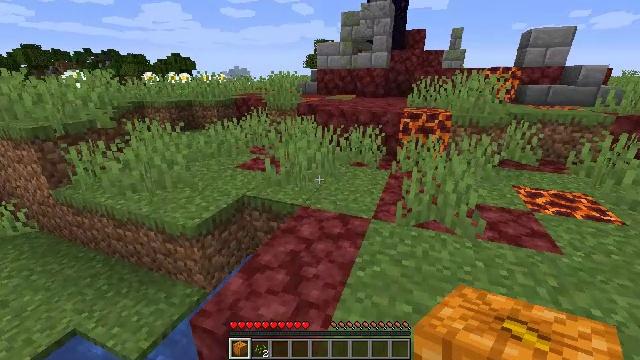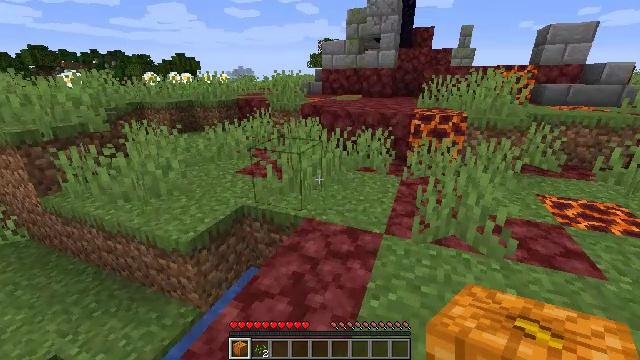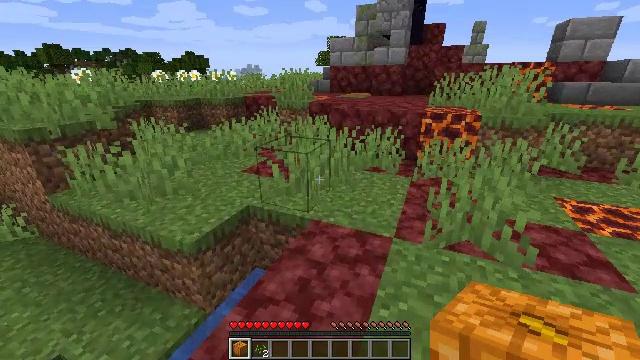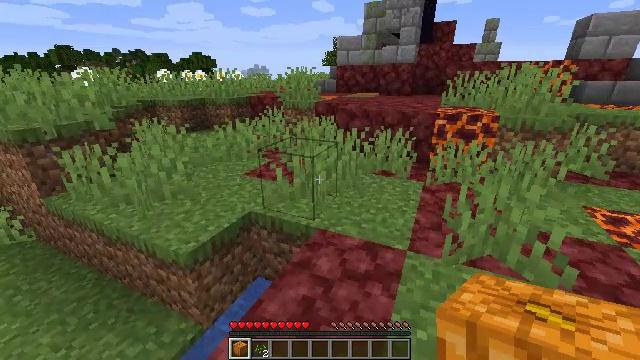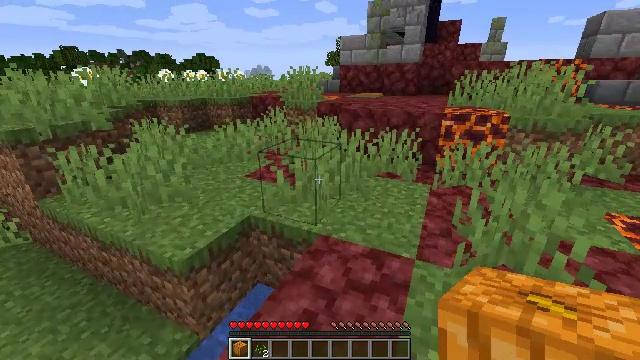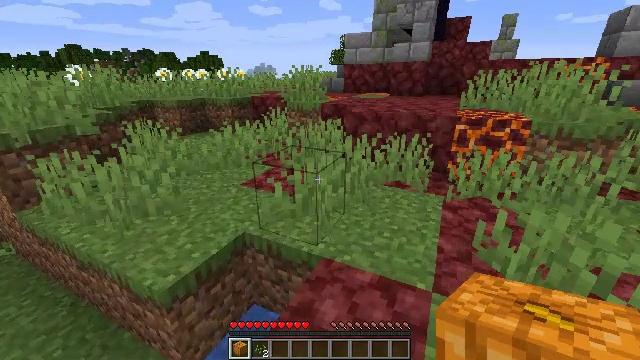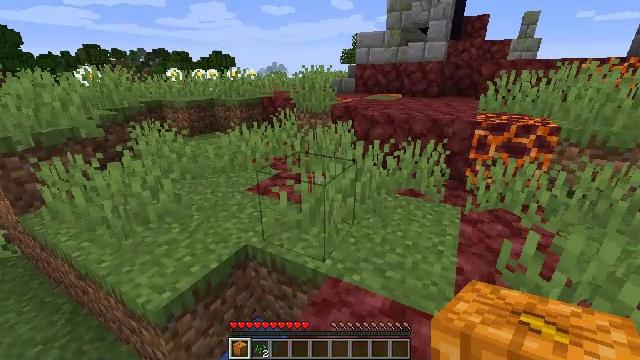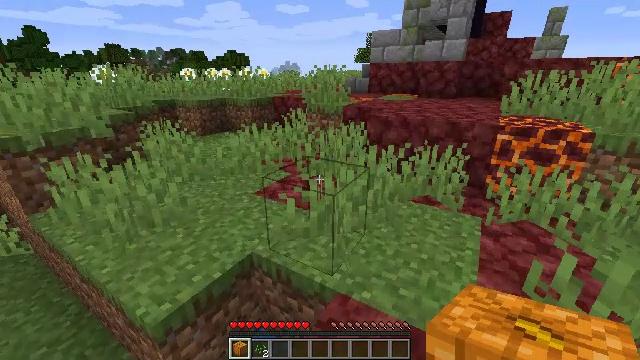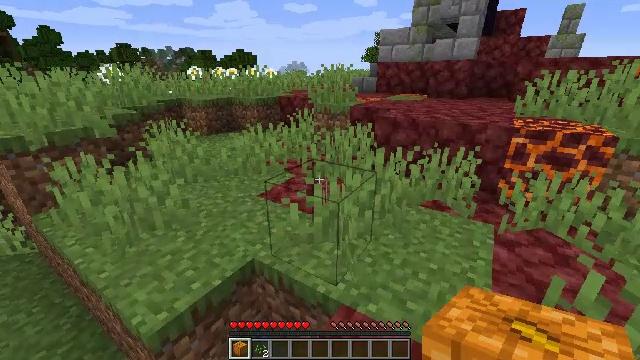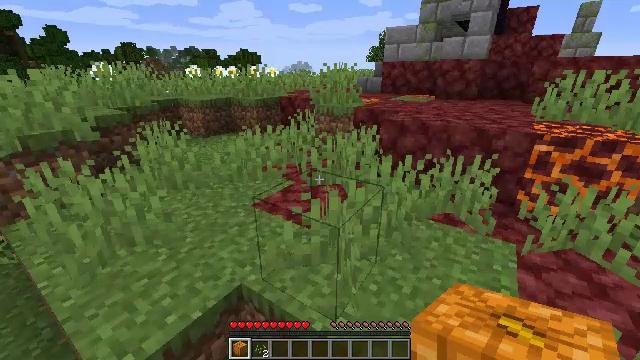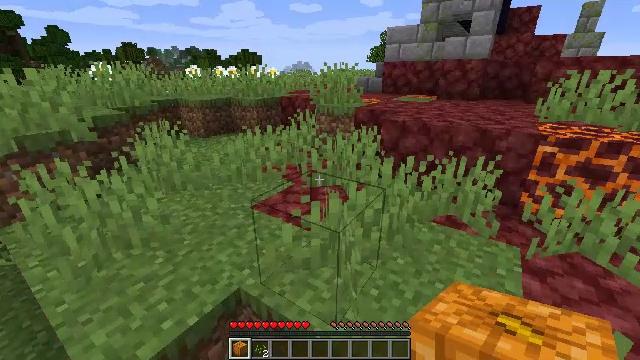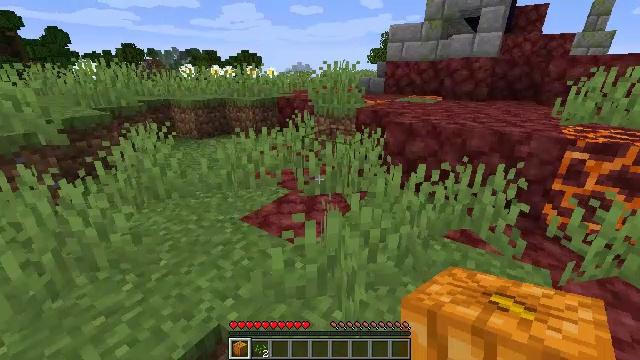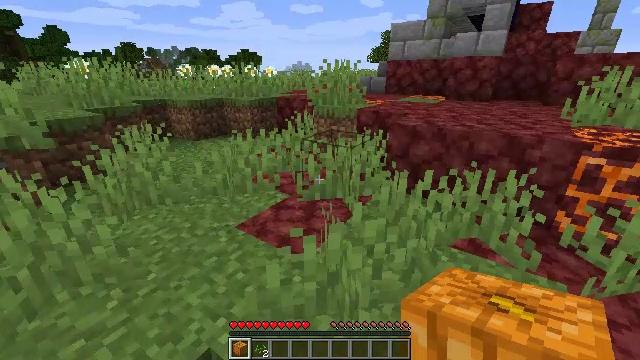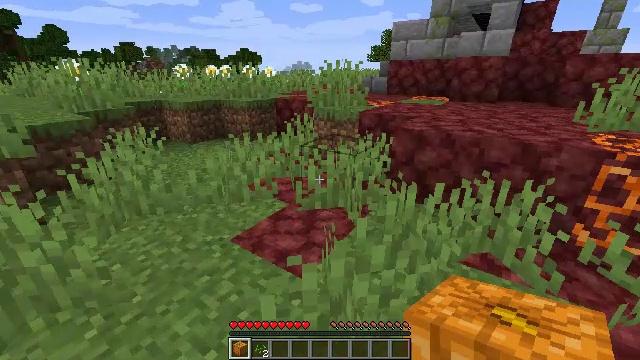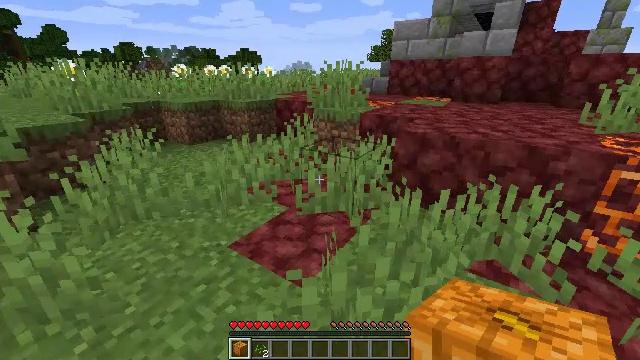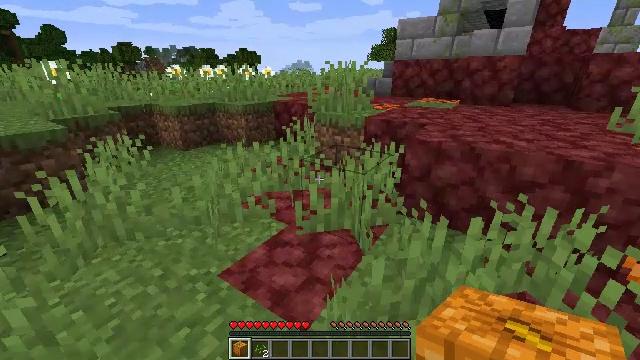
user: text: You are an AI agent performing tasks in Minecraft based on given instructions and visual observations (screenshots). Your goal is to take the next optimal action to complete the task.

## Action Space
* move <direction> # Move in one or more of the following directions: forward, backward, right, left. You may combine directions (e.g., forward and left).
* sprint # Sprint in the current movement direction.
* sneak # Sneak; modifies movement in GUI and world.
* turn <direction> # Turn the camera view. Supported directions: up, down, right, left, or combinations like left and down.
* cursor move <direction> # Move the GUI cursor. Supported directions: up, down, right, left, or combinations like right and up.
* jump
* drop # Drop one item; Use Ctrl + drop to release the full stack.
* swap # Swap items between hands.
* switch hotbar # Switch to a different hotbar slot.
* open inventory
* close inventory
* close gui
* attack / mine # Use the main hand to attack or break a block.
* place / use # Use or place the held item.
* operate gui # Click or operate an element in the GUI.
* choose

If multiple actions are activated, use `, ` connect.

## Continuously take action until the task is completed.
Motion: motion action
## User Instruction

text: Dig up the grass block for dirt.
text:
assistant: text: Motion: move forward
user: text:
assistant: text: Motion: move forward, turn left
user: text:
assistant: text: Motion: move forward, turn left
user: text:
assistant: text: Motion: move forward
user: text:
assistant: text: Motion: move forward
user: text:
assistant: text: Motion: move forward, turn left
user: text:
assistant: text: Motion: move forward, turn left
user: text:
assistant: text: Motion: move forward, turn left
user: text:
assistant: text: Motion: move forward
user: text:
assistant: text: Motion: move forward
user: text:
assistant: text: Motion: move forward
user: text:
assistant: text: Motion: move forward
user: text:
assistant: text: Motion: move forward
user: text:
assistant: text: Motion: move forward
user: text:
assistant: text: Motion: move forward
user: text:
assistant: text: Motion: move forward
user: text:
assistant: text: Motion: move forward
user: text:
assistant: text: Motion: move forward
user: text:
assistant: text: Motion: move forward
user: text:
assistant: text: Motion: move forward
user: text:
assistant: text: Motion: move forward
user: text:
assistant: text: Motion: move forward
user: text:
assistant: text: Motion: move forward
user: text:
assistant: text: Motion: move forward
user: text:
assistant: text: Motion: move forward
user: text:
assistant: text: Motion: move forward
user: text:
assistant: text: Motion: move forward
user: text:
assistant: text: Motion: move forward
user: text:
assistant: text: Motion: move forward
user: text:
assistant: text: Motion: move forward